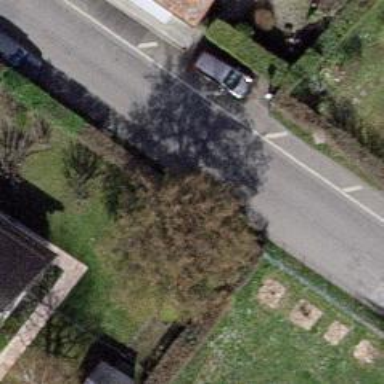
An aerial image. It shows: Hedge acting as barrier.